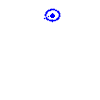
Particle: pion